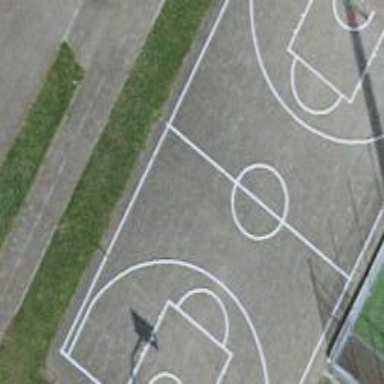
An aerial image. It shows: Basketball court located in leisure land pitch.